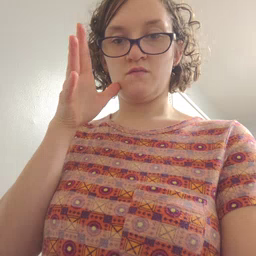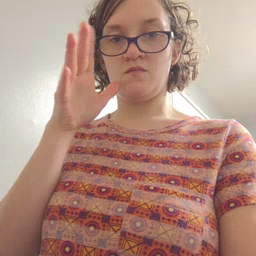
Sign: all